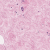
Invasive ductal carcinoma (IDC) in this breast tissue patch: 0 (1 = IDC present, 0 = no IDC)